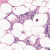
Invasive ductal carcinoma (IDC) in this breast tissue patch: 0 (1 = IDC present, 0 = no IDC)